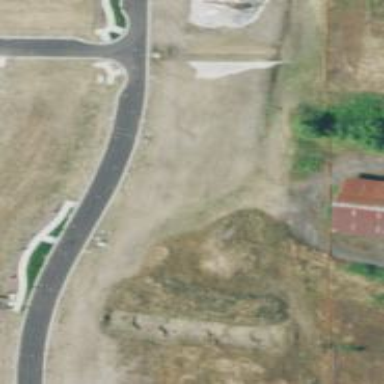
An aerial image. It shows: Footway.